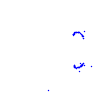
Particle: proton